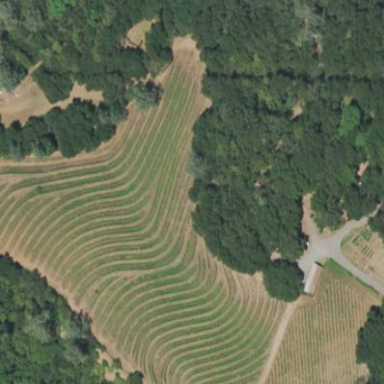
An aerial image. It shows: Vineyard with wine grapes as the main crop.